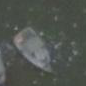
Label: civil